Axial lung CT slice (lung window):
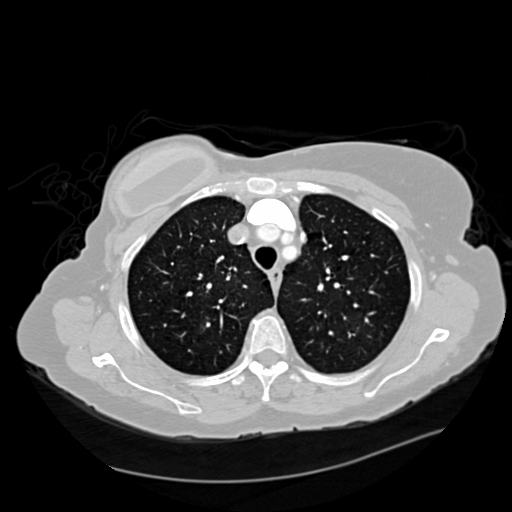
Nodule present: no